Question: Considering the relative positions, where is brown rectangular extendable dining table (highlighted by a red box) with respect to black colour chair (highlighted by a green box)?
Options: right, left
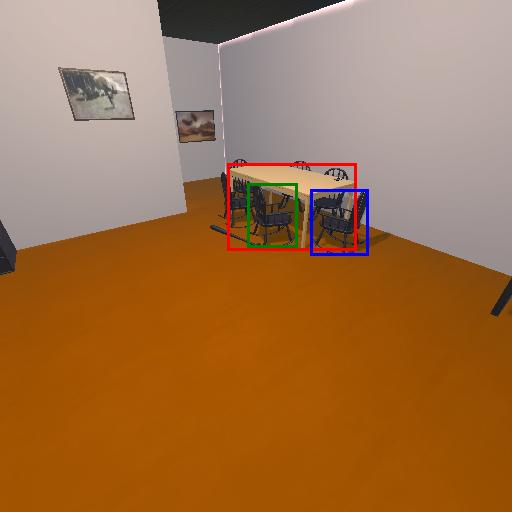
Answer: right